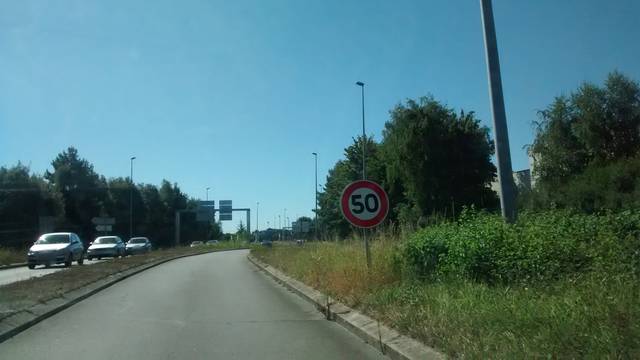
Region: France
Coordinates: 48.135, -1.692